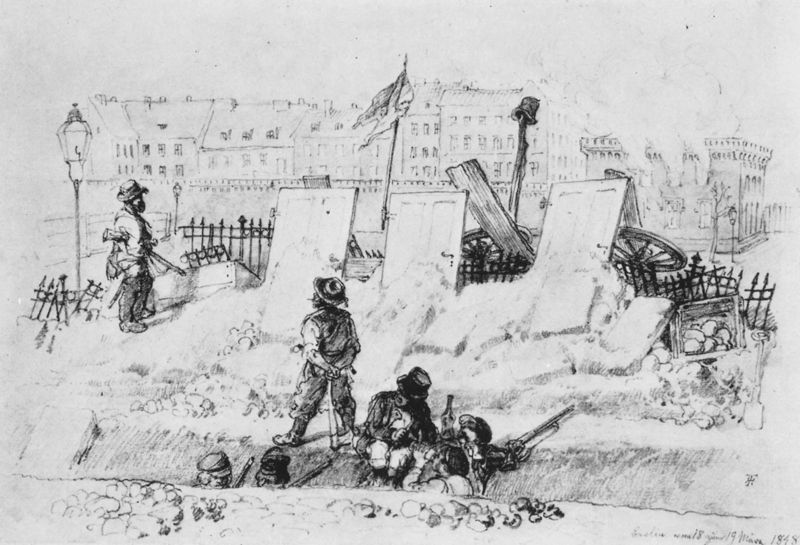
Titel: Barrikade am Louisenplatz
Künstler: Theodor Hosemann
Institution: Düsseldorf, Kunstmuseum
Schlagwörter: feuer, kämpfer, mann, menschen, stadt, frankreich, grau, hut, hüte, lampe, laterne, männer, paris, schwarz, skizze, strasse, tür, weiss, zeichnung, dach, gebäude, gras, haus, zaun, mütze, architektur, steine, erde, häuser, rauch, personen, räder, türen, stab, fahne, flagge, mauer, rad, brand, krieg, sturm, soldaten, burg, pfahl, brett, revolution, waffen, aufstand, waffe, gewehr, graben, zaum, schütze, louvre, schlachtfeld, barrikade, bastille, sturm auf die bastille, schützengraben, laterine